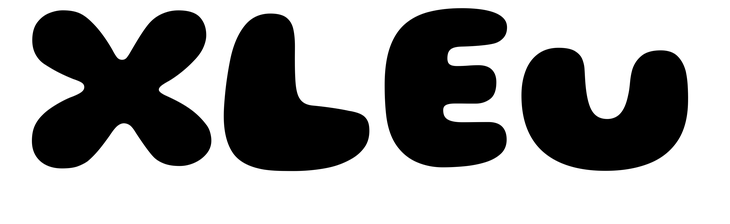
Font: Gluten_ExtraBold